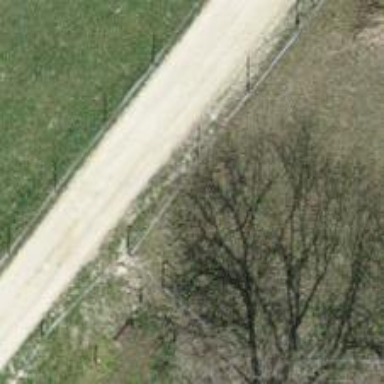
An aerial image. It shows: Power pole.